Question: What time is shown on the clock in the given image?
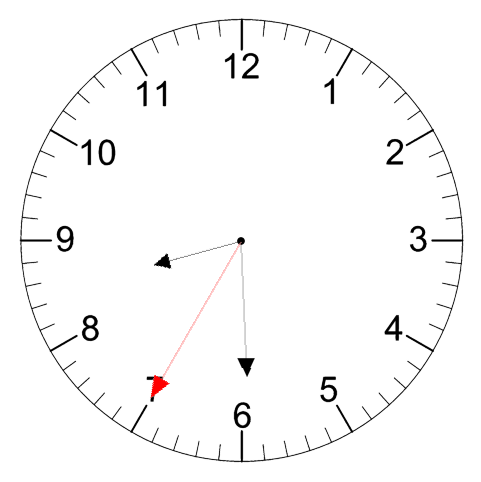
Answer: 08:29:35